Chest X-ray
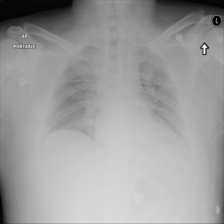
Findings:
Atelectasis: negative
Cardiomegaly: negative
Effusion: negative
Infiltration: negative
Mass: negative
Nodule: negative
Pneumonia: negative
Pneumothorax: negative
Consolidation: negative
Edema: negative
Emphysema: negative
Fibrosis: negative
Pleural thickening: negative
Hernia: negative